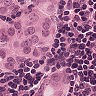
Metastatic tissue present: yes